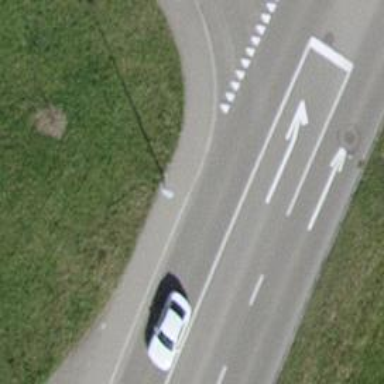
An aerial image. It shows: Tertiary road with asphalt surface.